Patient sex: M
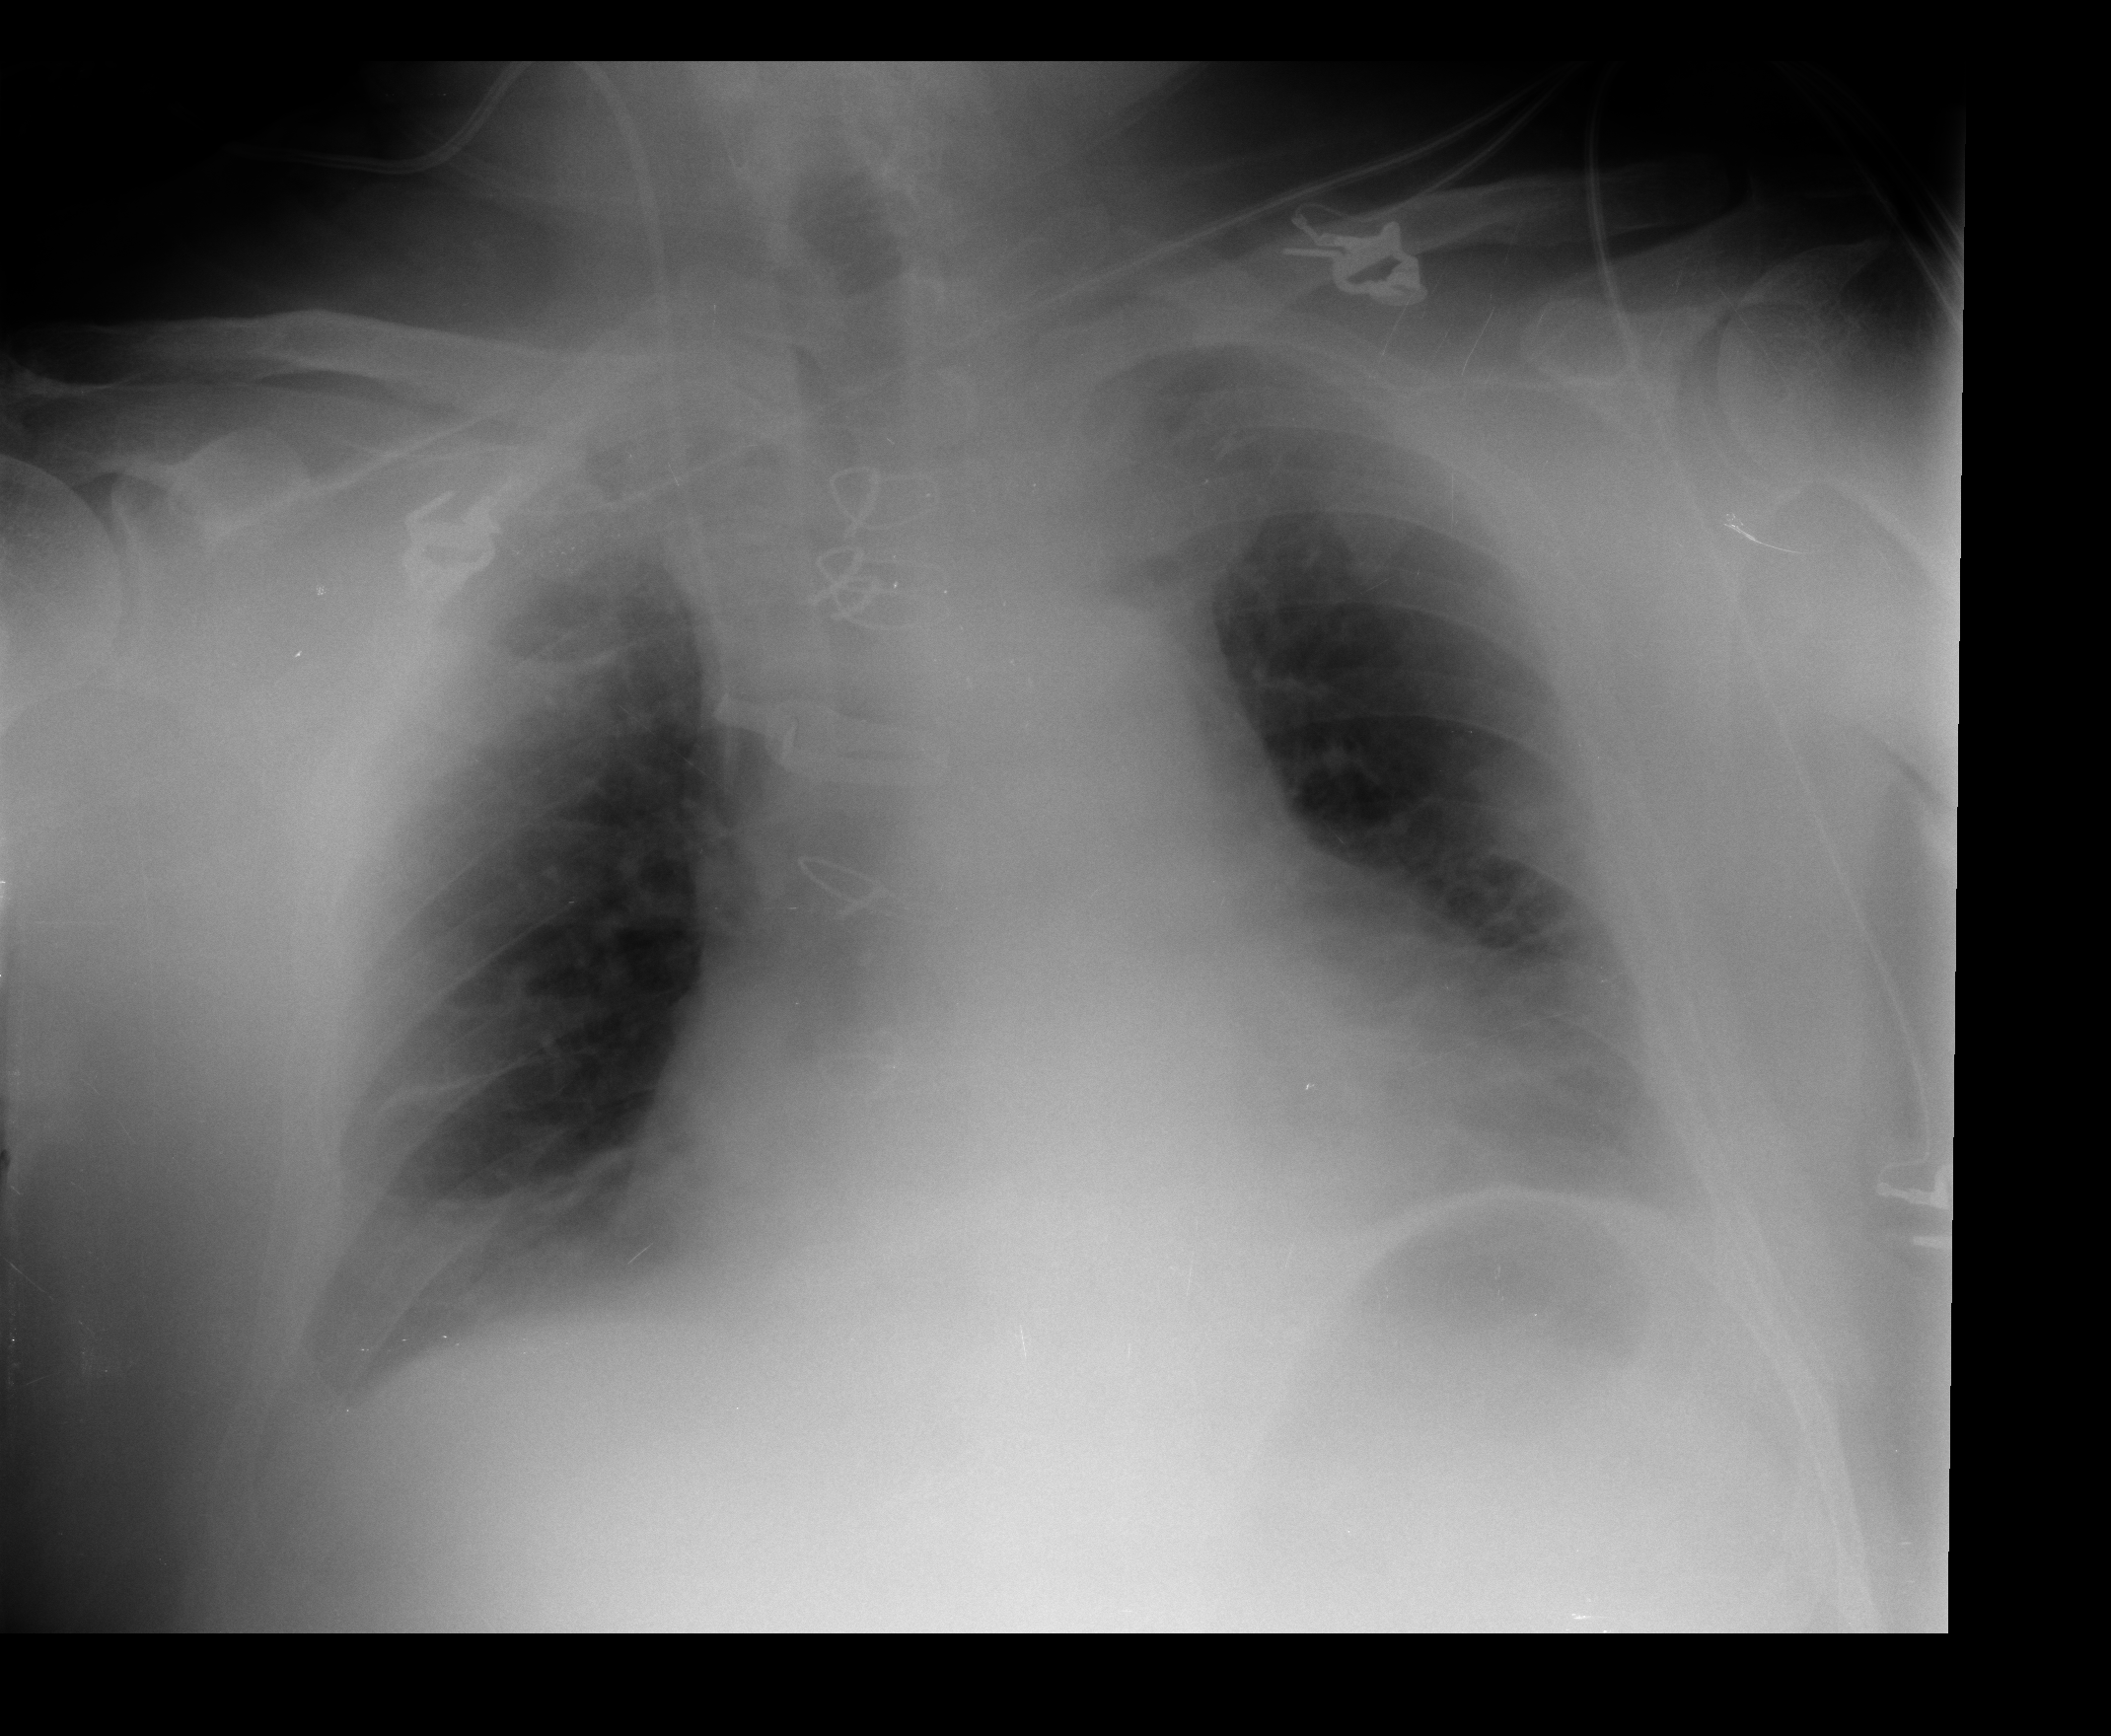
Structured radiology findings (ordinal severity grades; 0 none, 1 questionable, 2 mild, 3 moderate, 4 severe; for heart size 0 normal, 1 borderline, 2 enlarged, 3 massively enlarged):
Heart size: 3
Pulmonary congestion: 1
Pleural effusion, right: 1
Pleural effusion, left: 2
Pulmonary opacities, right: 1
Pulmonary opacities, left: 1
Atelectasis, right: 2
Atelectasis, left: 2